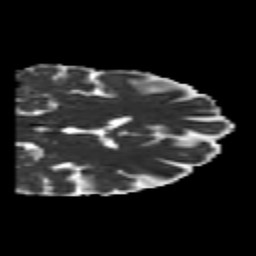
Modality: MD
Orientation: coronal
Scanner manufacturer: siemens
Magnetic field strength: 3 T
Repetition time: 6.8 s
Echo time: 0.093 s